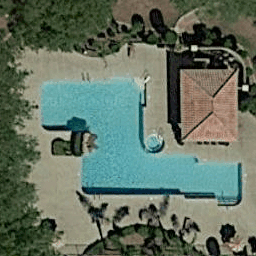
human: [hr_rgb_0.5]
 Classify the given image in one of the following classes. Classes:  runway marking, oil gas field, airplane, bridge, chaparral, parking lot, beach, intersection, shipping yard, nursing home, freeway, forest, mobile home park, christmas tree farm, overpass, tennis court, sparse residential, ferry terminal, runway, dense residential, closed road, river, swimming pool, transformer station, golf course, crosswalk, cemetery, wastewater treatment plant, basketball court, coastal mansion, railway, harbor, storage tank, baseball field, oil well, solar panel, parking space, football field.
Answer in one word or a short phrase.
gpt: swimming pool